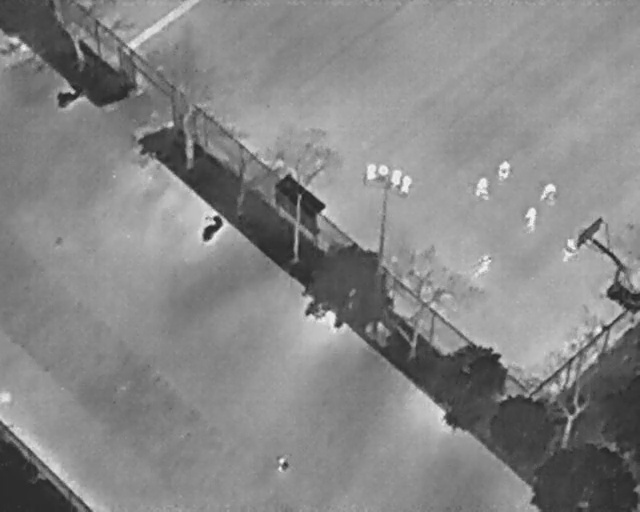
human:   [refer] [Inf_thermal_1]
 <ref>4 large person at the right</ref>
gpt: <box>[[73, 50, 77, 53, 2], [83, 36, 87, 39, 2], [80, 41, 84, 43, 2], [87, 47, 91, 50, 2]]</box>

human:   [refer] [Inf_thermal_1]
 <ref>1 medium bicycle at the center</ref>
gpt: <box>[[30, 43, 35, 46, 37]]</box>